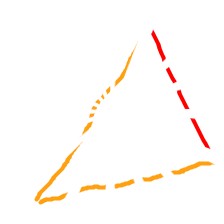
Shape: triangle